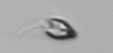
Label: Pyramimonas